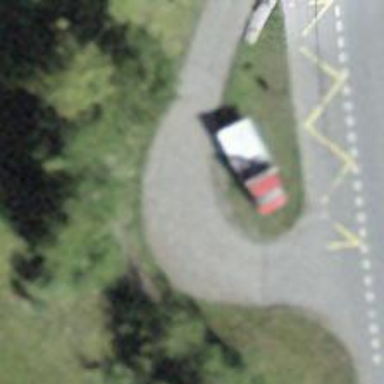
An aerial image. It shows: Cycleway.